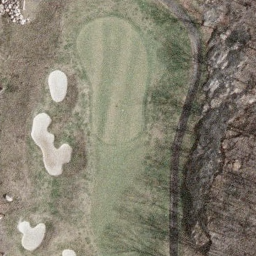
Label: golf course